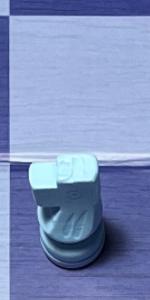
Label: Knight_White